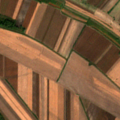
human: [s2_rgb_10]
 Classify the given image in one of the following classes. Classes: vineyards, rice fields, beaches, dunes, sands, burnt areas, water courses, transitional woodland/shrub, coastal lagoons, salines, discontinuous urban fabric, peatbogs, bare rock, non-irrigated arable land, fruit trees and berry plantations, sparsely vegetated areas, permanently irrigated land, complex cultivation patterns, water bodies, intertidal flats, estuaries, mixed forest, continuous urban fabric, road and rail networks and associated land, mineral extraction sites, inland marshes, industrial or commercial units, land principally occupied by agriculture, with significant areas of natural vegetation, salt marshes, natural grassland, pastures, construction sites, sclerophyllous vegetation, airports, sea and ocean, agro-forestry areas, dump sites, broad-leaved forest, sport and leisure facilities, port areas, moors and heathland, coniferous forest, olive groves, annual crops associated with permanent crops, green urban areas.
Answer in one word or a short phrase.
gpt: non-irrigated arable land, transitional woodland/shrub